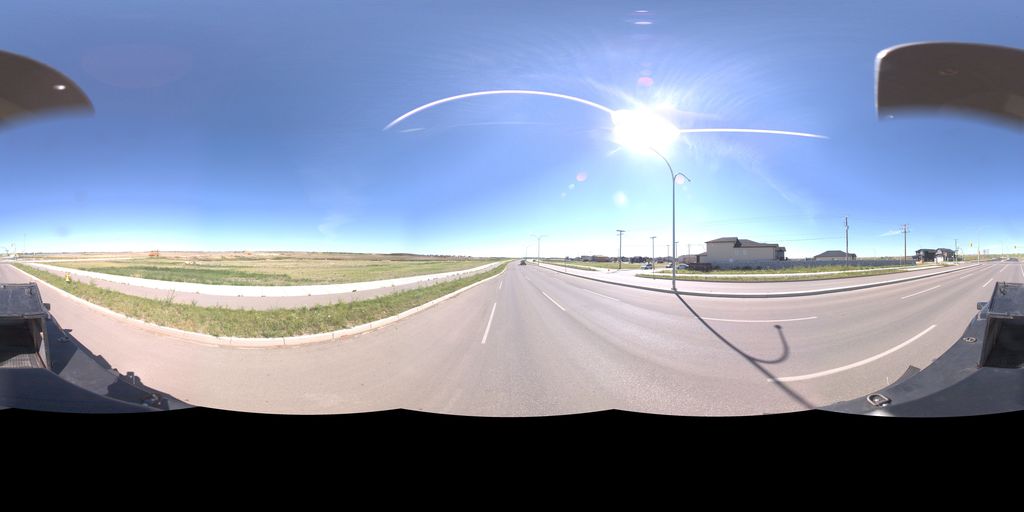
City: saskatoon